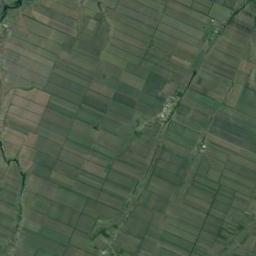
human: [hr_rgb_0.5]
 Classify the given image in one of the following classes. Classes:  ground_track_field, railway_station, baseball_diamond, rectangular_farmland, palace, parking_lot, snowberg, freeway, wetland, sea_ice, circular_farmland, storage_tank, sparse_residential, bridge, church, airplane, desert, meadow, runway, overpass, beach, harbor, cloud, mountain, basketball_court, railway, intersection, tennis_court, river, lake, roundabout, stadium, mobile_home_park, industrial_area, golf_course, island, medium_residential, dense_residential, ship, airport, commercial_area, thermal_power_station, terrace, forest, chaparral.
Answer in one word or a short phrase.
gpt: rectangular_farmland